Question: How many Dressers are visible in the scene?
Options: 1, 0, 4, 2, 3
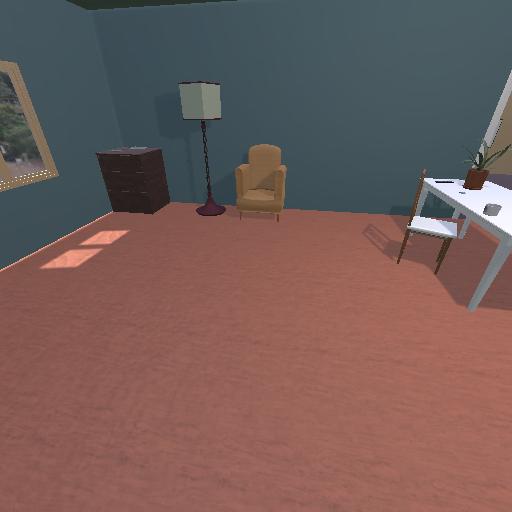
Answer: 1